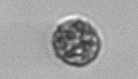
Label: coccolithophorid